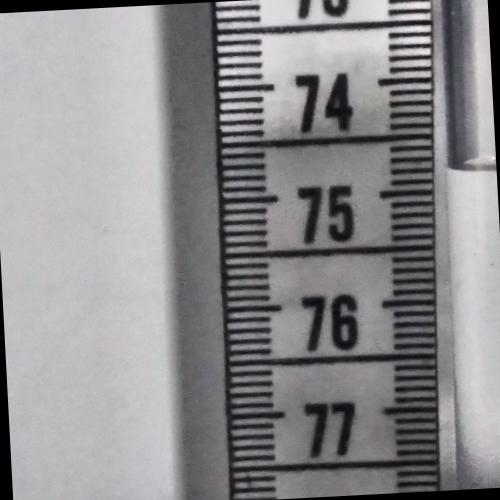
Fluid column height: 74.8 cm